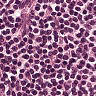
Metastatic tissue present: no